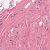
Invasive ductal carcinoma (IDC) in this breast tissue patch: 0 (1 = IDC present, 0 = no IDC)